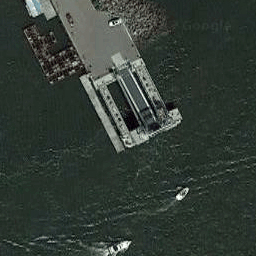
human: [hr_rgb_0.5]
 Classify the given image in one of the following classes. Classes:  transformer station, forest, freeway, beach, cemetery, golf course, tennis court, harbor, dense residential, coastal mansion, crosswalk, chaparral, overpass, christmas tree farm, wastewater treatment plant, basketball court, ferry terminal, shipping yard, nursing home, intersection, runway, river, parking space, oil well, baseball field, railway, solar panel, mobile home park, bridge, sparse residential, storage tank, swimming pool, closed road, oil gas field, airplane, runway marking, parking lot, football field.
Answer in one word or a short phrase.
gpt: ferry terminal